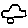
Label: car